Question: One input field is employeenumber (pernr). I want to give a selection window to allow end users to get pernr by first name and last name. What I want is very similar to the inputfield in transaction pa20. See the screenshot below. Can anyone give me some hints? I am very new to ABAP and WDA.
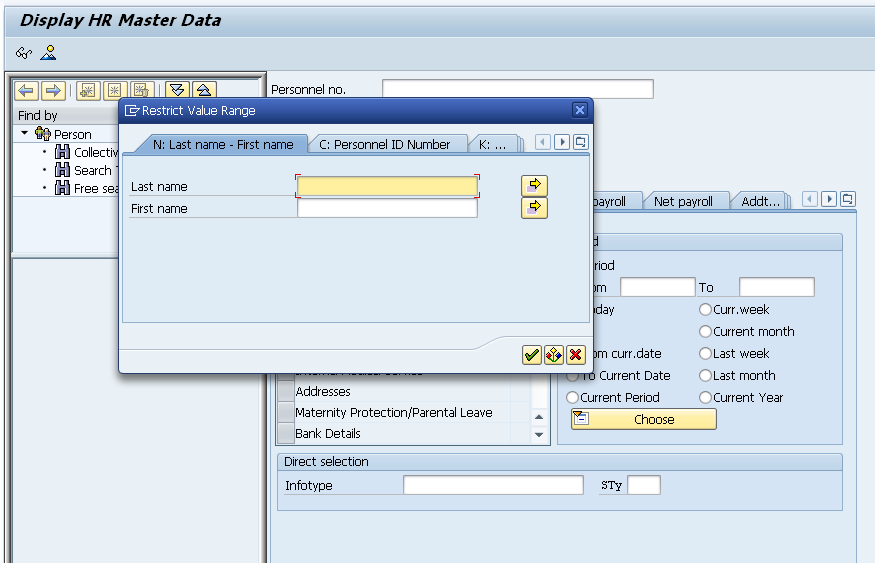
Answer: In WDA you can assign a specific search help to a context attribute without any coding.
So find out which search help is the one available at PA20 (or create your own at SE11), and assign it to the context attribute in your WDA component.